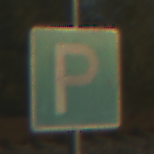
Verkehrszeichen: Parken
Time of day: SunriseSunset
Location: Outdoor (RoadRail)
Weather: Clear
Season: NotSpecified
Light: Natural